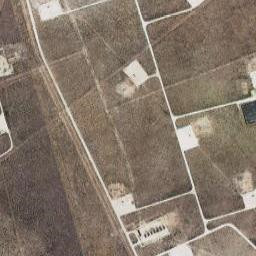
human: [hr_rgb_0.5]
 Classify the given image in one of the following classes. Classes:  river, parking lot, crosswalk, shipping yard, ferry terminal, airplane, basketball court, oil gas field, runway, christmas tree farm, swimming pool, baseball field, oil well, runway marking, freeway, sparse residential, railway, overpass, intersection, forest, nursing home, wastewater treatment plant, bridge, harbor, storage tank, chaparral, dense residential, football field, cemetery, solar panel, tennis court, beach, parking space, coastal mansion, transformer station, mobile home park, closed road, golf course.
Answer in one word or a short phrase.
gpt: oil gas field